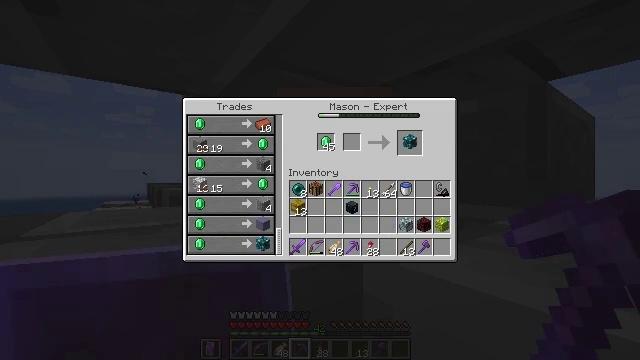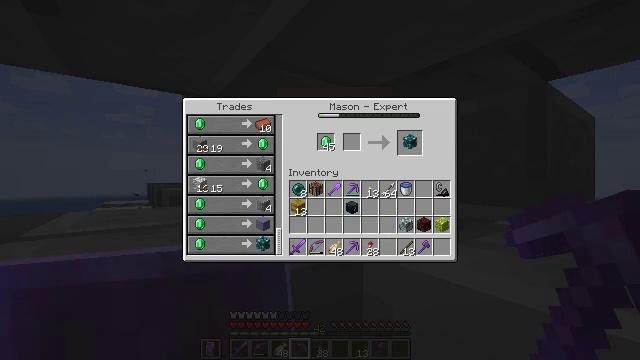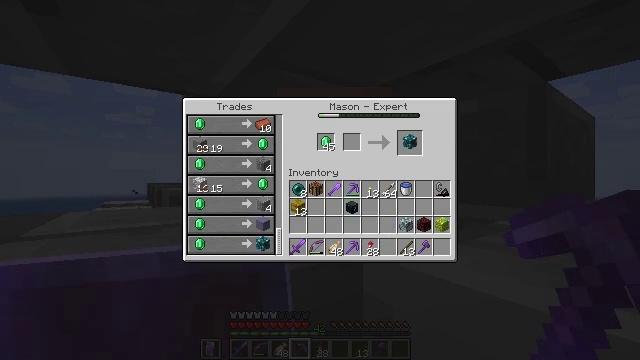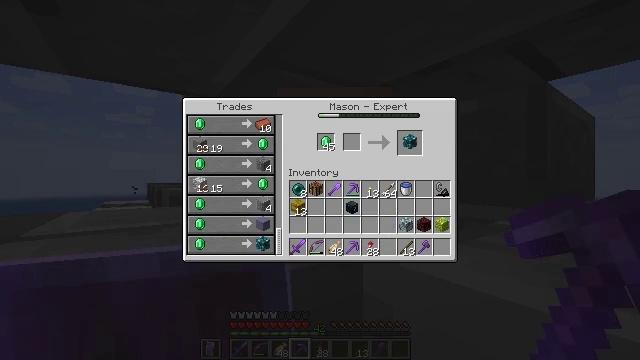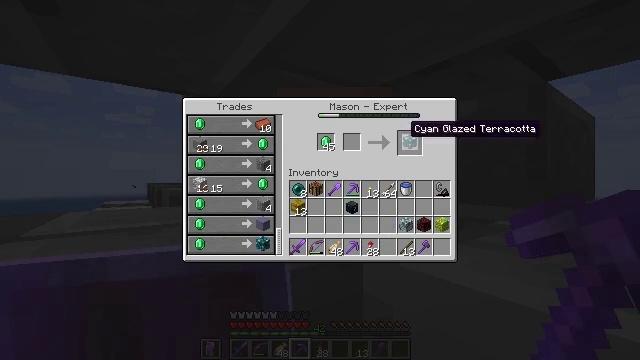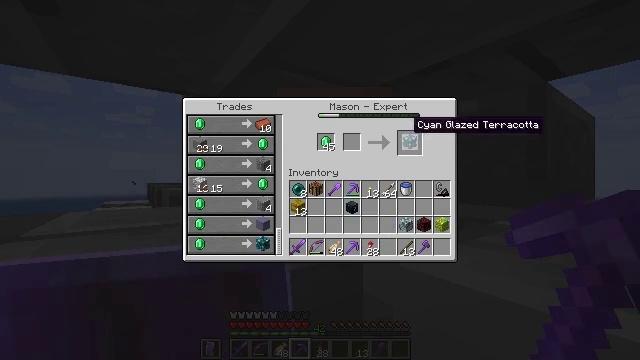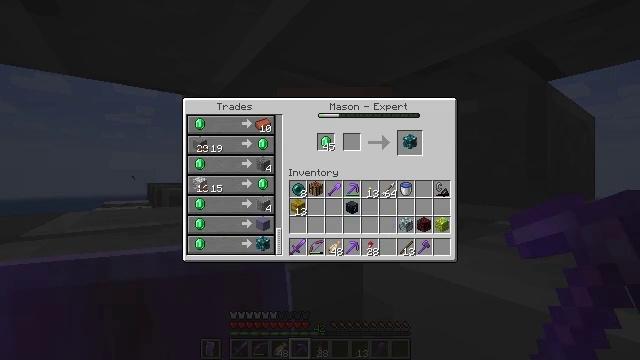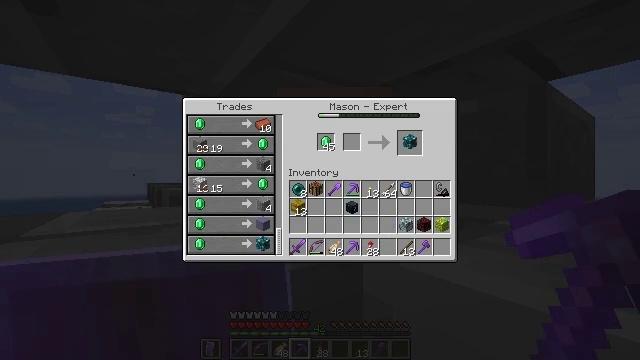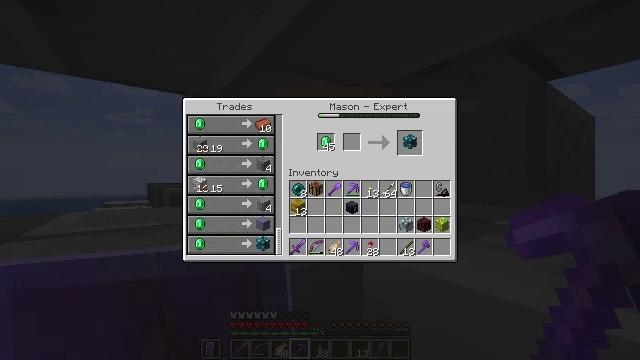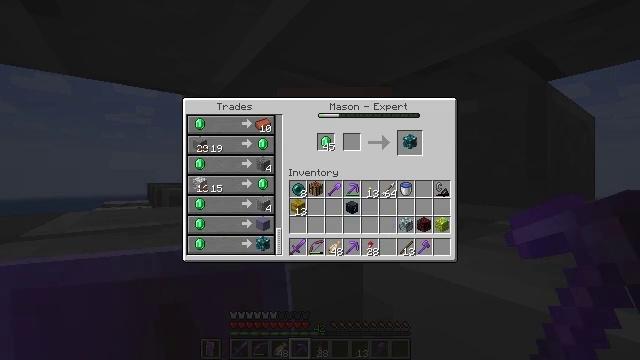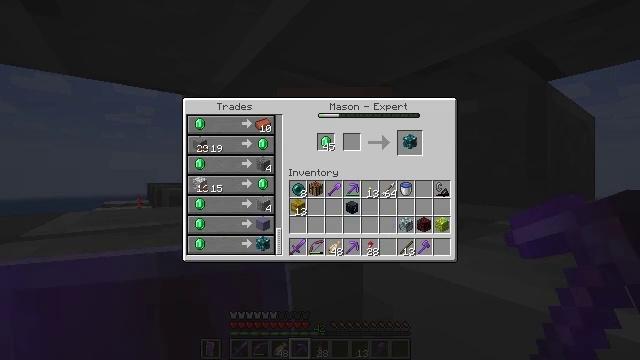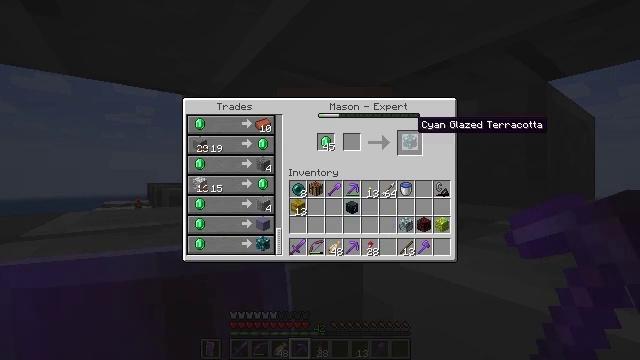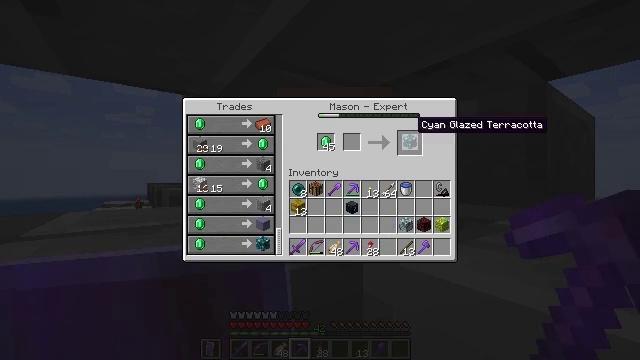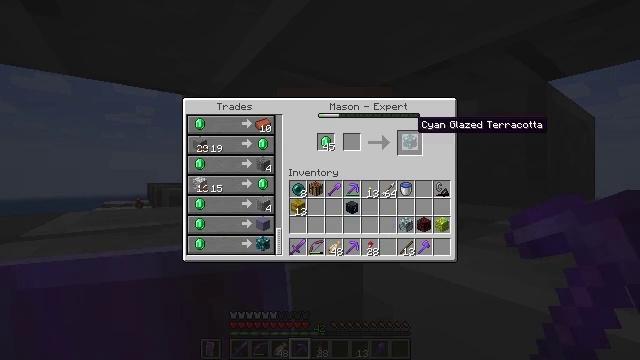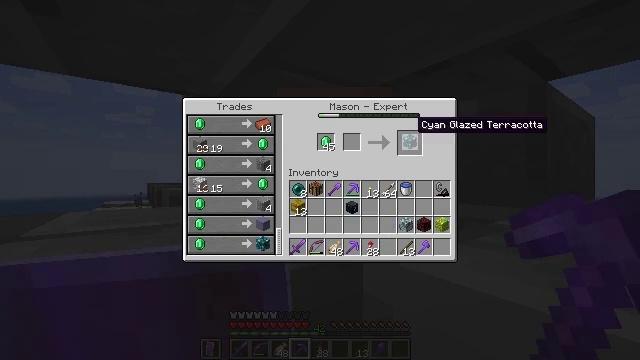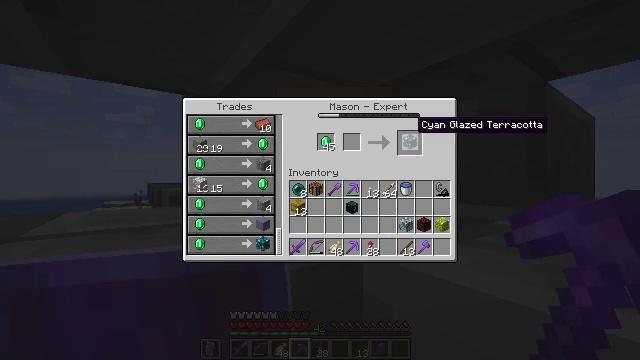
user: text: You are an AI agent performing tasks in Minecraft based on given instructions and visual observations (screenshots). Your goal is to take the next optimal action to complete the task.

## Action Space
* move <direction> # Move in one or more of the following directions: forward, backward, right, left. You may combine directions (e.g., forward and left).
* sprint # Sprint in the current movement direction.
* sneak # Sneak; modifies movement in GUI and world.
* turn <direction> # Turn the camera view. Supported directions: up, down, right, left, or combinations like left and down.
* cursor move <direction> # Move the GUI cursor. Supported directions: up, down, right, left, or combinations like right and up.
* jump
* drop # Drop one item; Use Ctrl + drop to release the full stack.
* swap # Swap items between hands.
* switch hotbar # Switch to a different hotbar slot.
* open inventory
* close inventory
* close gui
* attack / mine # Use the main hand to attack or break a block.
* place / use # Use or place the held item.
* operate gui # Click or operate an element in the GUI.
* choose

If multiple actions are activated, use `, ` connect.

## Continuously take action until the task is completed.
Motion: motion action
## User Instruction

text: craft item cyan glazed terracotta
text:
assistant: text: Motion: no_op
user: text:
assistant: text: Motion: no_op
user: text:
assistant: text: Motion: turn right
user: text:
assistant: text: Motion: turn right
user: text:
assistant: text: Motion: no_op
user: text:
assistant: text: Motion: no_op
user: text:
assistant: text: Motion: no_op
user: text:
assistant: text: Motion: no_op
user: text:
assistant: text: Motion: no_op
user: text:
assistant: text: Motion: no_op
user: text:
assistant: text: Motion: no_op
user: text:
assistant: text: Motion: no_op
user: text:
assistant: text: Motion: no_op
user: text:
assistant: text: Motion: no_op
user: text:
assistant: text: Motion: no_op
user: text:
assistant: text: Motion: no_op
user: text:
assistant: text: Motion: no_op
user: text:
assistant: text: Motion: no_op
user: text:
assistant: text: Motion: attack / mine
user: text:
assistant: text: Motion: attack / mine
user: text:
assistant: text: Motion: attack / mine
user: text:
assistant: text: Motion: no_op
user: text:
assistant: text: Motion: no_op
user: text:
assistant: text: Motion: no_op